Question: I've got a problem with iText.
I'm creating PDFs with lots of images, so the Java heap space runs out very easy.
Tried to analyze the dmp with Eclipse Memory Analyzer and found out, that every image uses about 10MB of heap space. But they have only about 350KB on the HD
Is there the chance to flush the heap to the HD and go on with the creation?
Are there other common leaks?
Unfortunately I found nothing useful yet.

That's what the heap looks like for one image
In general I think that added elements remain in cache...
how can I get them out?
Is something like <URL> possible?
'''
Document document = new Document();
PdfWriter writer = null;
try {
writer = PdfWriter.getInstance(document, new FileOutputStream(this.savePath));
} catch (FileNotFoundException e) {
e.printStackTrace();
} catch (DocumentException e) {
e.printStackTrace();
}
document.open();
Paragraph pdfTitle = new Paragraph();
pdfTitle.add(new Phrase("Title"));
try {
document.add(pdfTitle);
document.add(Chunk.NEWLINE);
} catch (DocumentException e) {
e.printStackTrace();
}
for(int x = 0; x < 10; x++){
//chapter
Paragraph chapterName = new Paragraph("Chapter "+x, FONT[1]);
ChapterAutoNumber chapter = new ChapterAutoNumber(chapterName);
try {
document.add(chapterhapter);
} catch (DocumentException e) {
e.printStackTrace();
}
for(int y = 0; y < 10; y++){
//sec
Paragraph sectionName = new Paragraph("Section "+y, FONT[2]);
Section section = chapter.addSection(sectionName);
for(int z = 0; z < 10; z++){
//subSec
Section subSection = null;
Image image = null;
try {
image = Image.getInstance(path);
} catch (BadElementException e) {
e.printStackTrace();
} catch (MalformedURLException e) {
e.printStackTrace();
} catch (IOException e) {
e.printStackTrace();
}
image.scalePercent(50);
image.setCompressionLevel(9);
Paragraph subDesc = new Paragraph("Desc "+z, FONT[3]);
subSection = section.addSection(subDesc);
picSection.add(image);
try {
document.add(subSection);
} catch (DocumentException e) {
e.printStackTrace();
}
}
}
}
document.close();
'''
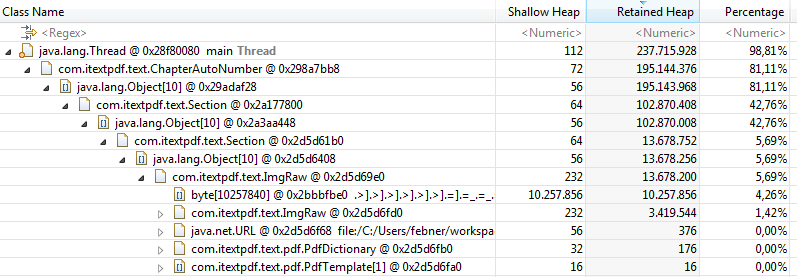
Answer: I'm the original developer of iText, and I've downvoted your question because your code is all wrong.
For instance: you create a chapter object, but you're not adding it to the document ever. Instead you're adding a picSection object that isn't defined anywhere.
My main criticism however, is the fact that you're using the ChapterAutoNumber object, which implements the LargeElement interface, and complain about memory use. That's like saying:
Why are you using Chapter/Section? If bookmarks are the main reason for choosing these objects, you should switch to using PdfOutline if you want to reduce the memory used. Because now, you're building up a huge pile of objects by adding them to the Chapter object, and these objects can only be released at the moment you add the chapter to the document. Before that moment, it's no use to do garbage collecting because the garbage collector can't throw away the content stored in the Chapter object.
If you are addicted to using the Chapter class, take a look at the setComplete() method, and add small portions of the chapter to the document on a regular basis, so that objects can be released little by little. The first approach (not using the Chapter class) is far better than this second one.
I may decide to remove the Chapter/Section classes from iText if I see more questions like this.